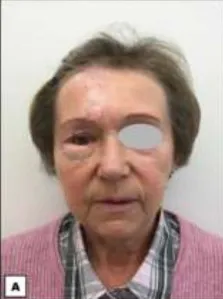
Postoperative photographs two months after the second stage of the periocular reconstruction. A: Frontal view.
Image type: medical_photograph (other_medical_photograph)